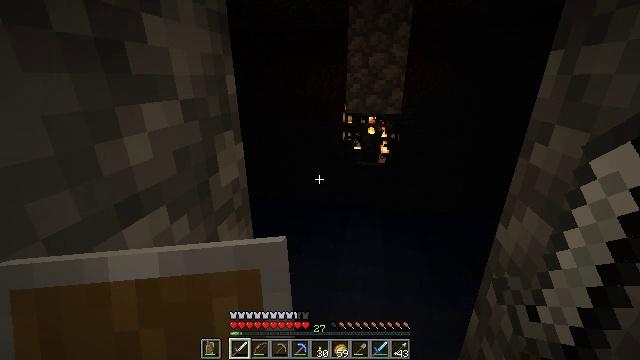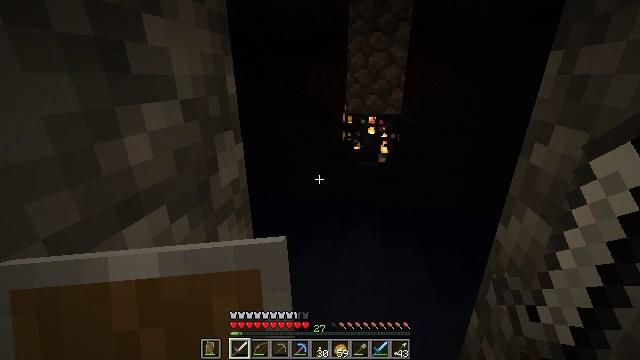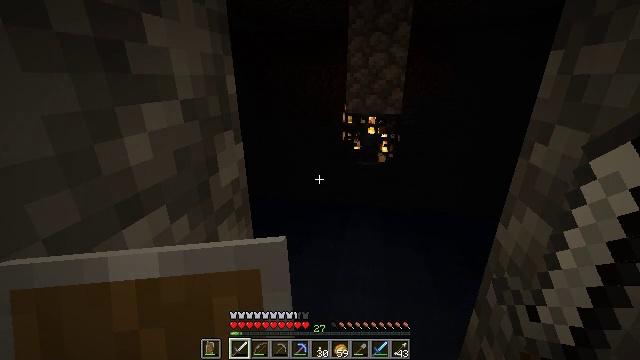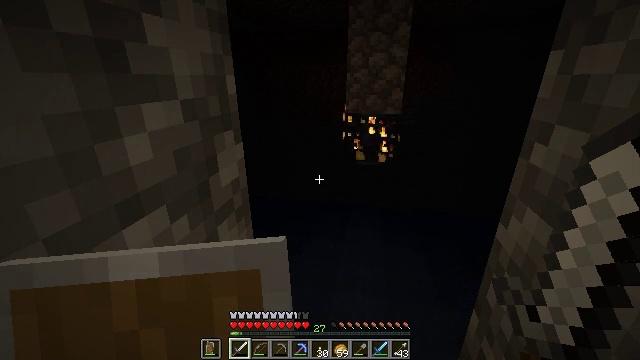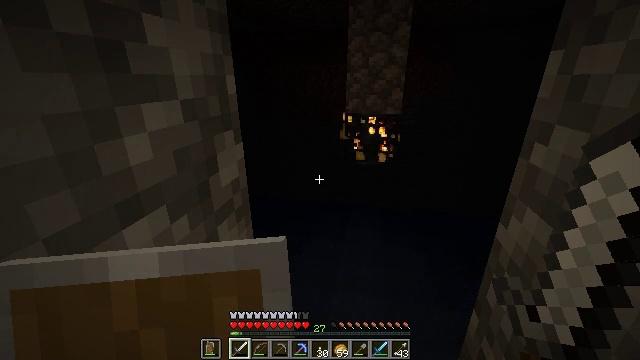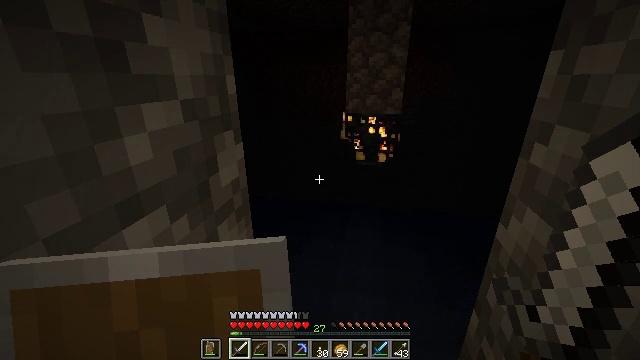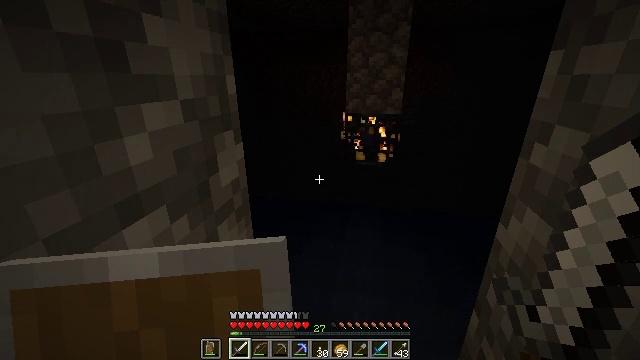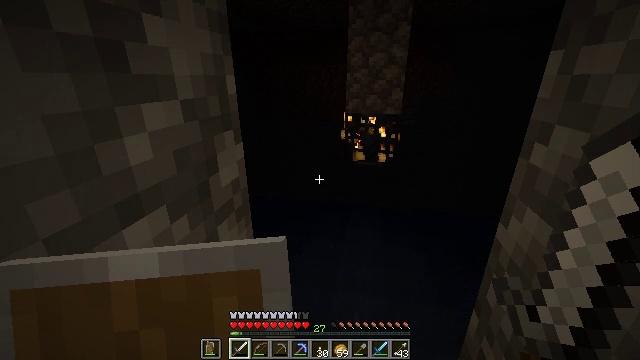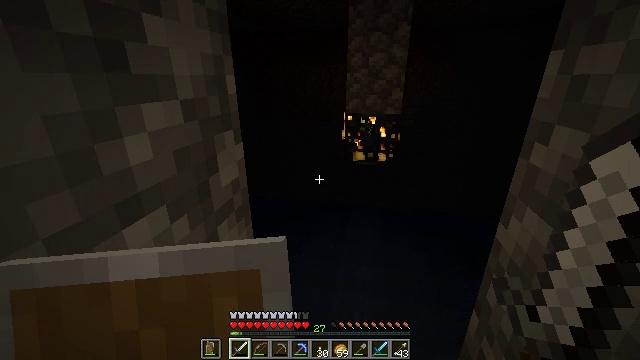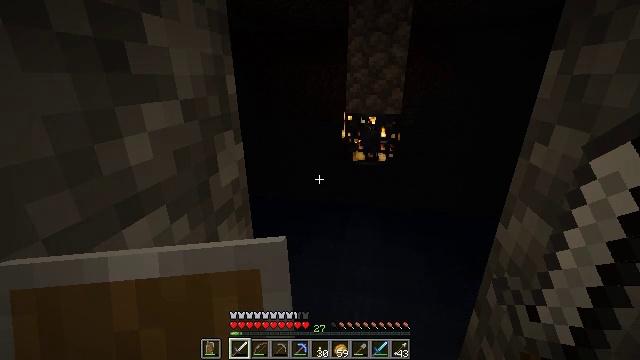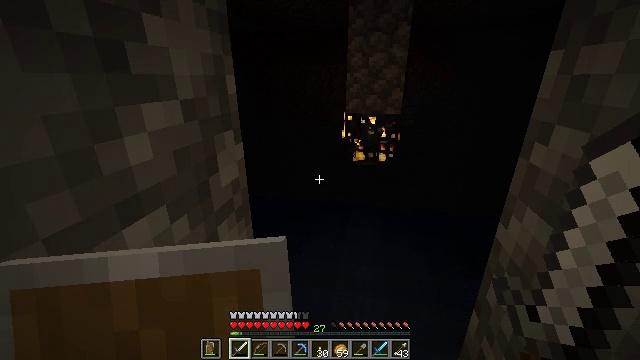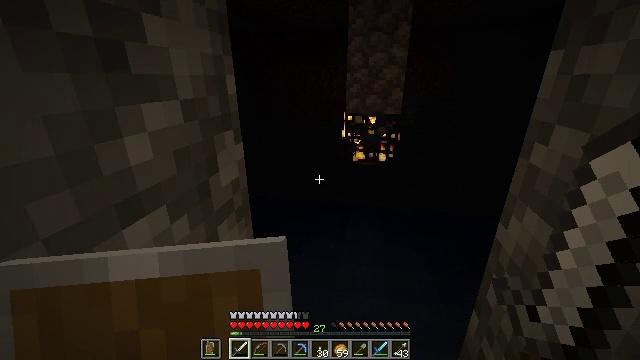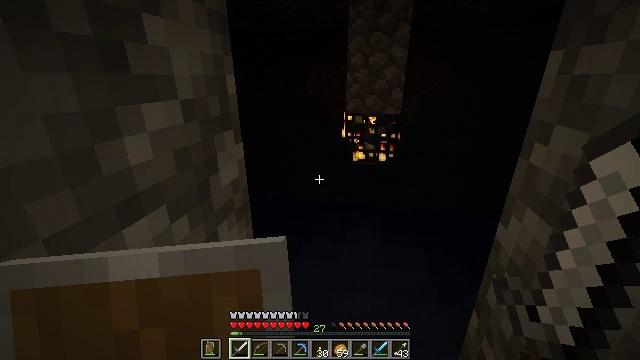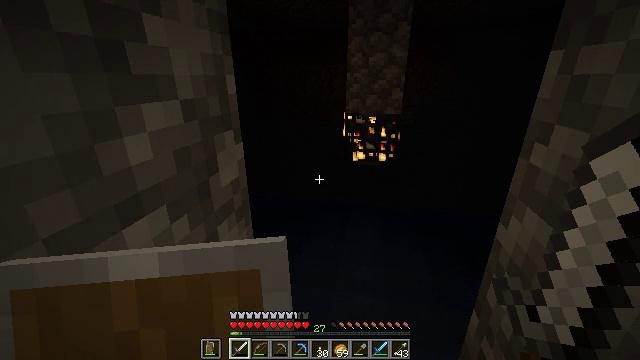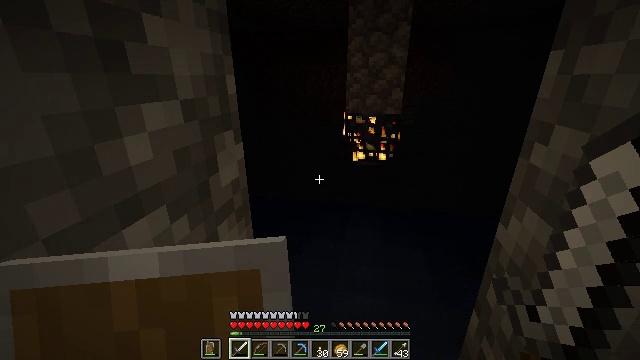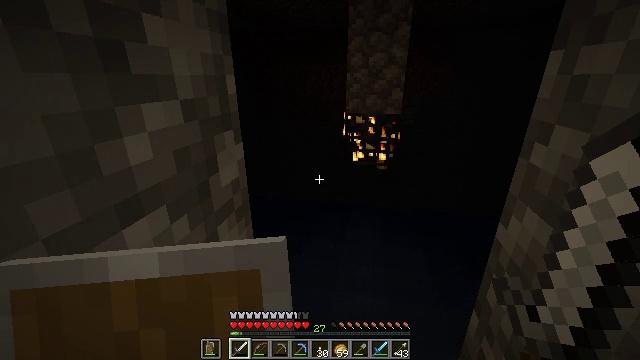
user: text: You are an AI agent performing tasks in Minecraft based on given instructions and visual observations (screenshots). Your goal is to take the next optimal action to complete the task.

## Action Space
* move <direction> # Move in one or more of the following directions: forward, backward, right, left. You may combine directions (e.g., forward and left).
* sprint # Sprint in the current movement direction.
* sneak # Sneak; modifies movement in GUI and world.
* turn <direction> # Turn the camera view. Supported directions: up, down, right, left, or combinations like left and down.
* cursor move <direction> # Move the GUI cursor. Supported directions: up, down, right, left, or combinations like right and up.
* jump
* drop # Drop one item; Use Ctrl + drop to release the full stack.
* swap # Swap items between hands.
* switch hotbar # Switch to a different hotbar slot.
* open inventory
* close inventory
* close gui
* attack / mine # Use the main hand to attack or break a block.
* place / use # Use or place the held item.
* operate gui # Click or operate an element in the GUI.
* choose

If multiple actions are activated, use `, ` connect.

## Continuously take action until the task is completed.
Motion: motion action
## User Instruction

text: Drop an iron sword.
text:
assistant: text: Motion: no_op
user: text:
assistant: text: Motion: no_op
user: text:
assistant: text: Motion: no_op
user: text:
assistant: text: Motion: no_op
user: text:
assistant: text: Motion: no_op
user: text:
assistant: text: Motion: no_op
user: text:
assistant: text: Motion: no_op
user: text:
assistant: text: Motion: no_op
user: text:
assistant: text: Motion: no_op
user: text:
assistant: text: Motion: no_op
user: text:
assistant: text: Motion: no_op
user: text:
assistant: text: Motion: no_op
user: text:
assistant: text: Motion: no_op
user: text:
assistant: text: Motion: no_op
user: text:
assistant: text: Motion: no_op
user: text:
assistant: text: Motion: no_op
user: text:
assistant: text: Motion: no_op
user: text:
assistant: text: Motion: no_op
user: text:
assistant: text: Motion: no_op
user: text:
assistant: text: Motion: no_op
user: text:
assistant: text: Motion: no_op
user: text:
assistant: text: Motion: no_op
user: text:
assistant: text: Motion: no_op
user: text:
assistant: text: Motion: no_op
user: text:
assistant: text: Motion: no_op
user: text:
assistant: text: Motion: no_op
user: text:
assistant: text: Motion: no_op
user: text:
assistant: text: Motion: no_op
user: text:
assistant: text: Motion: no_op
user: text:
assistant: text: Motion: no_op